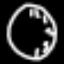
Label: clock